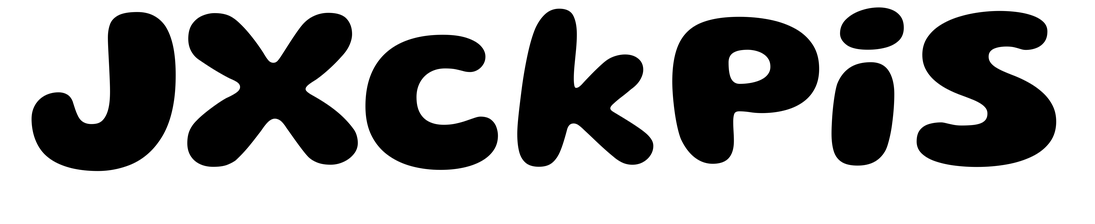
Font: Gluten_Bold